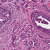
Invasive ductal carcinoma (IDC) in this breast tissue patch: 1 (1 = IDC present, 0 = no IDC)